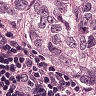
Metastatic tissue present: yes